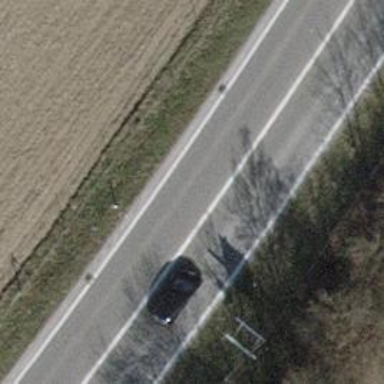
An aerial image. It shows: Asphalt trunk highway with no sidewalk. It is motorroad.